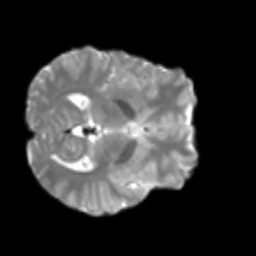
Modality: T2w
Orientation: axial
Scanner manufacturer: siemens
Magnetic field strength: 3 T
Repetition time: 4 s
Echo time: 0.0594 s